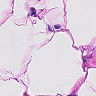
Metastatic tissue present: no